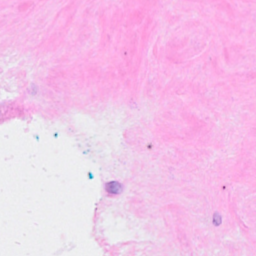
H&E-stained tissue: Breast